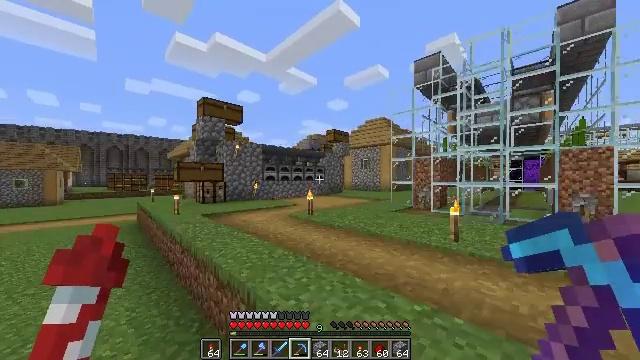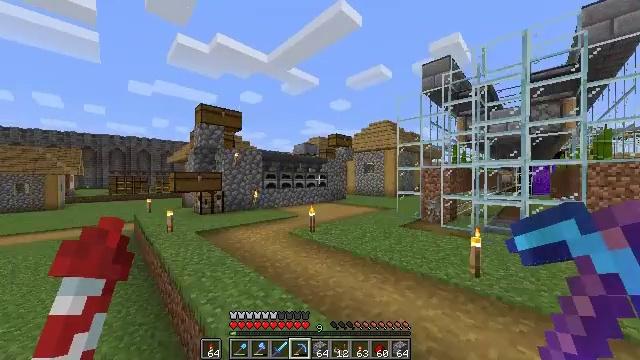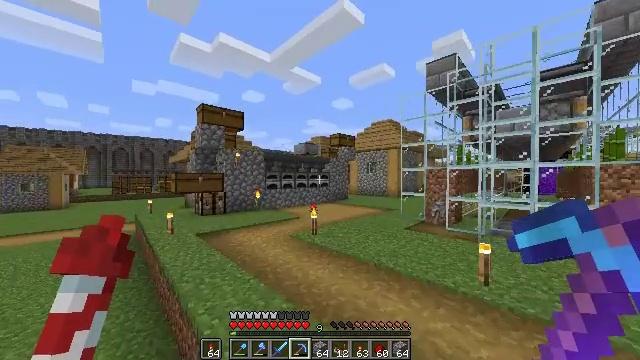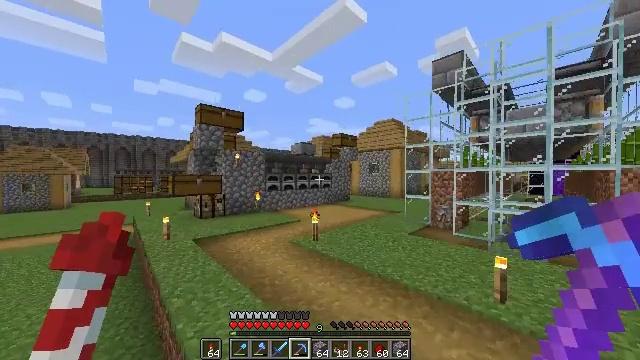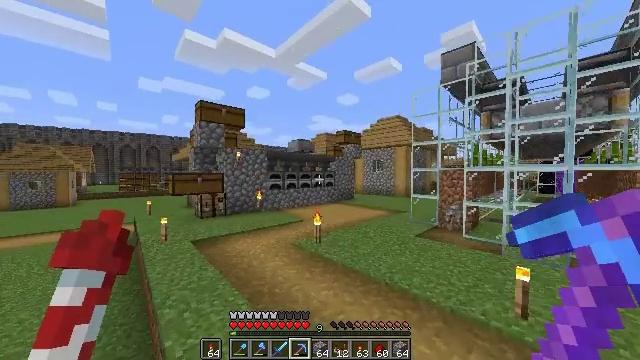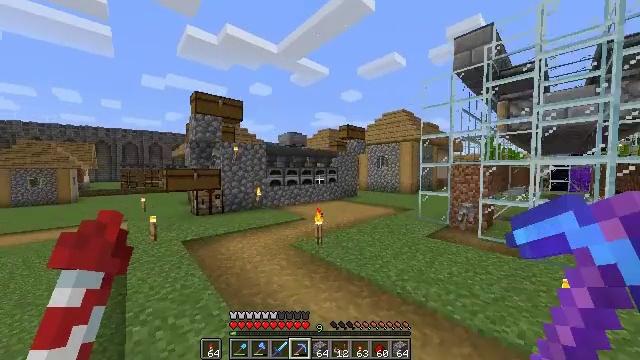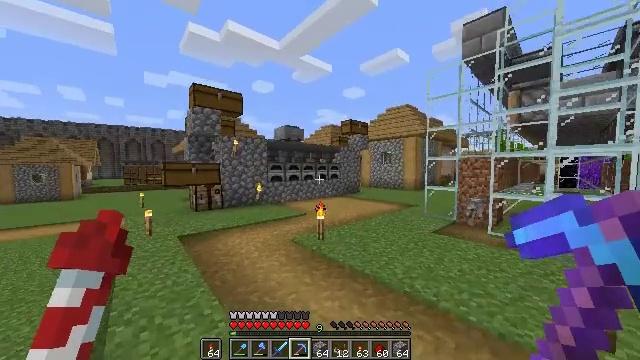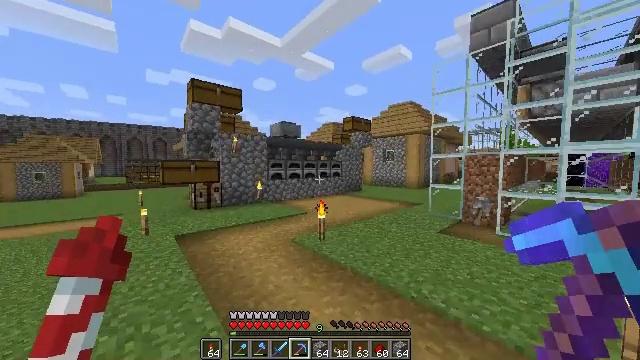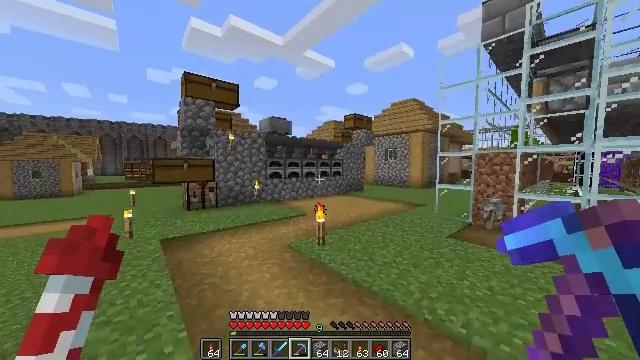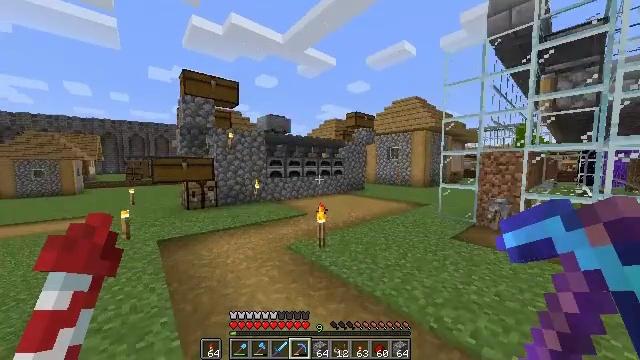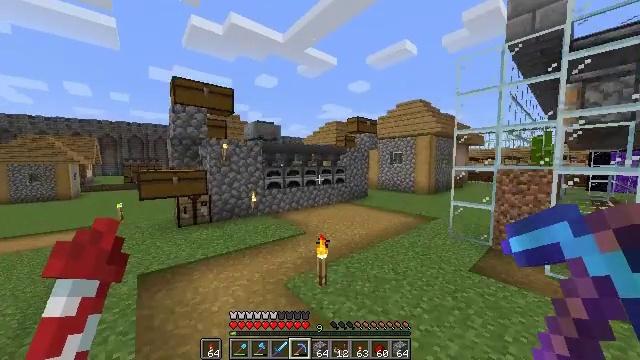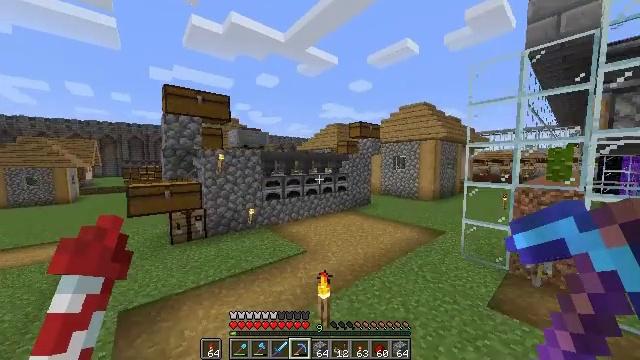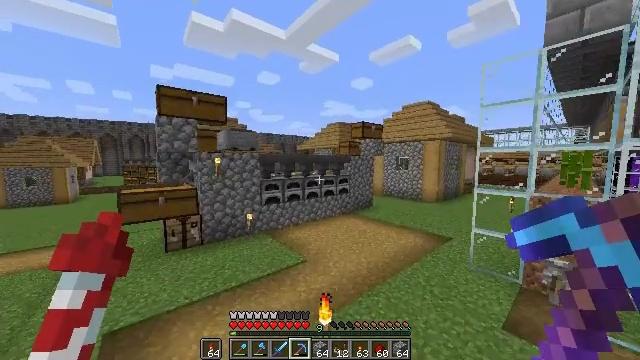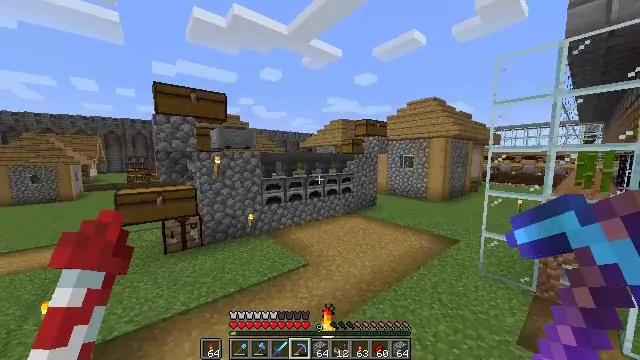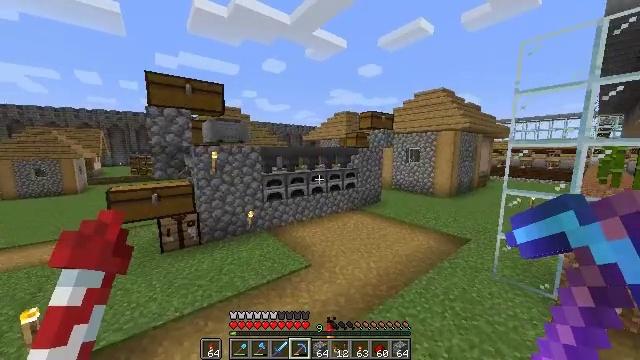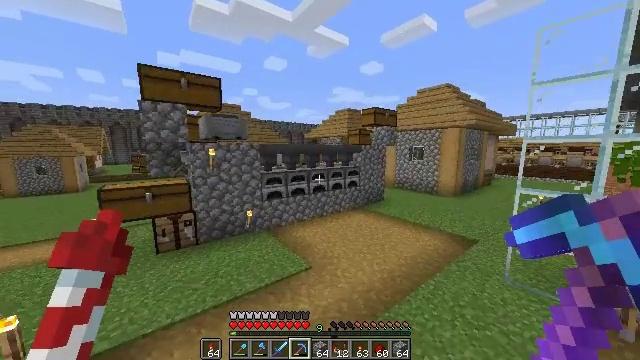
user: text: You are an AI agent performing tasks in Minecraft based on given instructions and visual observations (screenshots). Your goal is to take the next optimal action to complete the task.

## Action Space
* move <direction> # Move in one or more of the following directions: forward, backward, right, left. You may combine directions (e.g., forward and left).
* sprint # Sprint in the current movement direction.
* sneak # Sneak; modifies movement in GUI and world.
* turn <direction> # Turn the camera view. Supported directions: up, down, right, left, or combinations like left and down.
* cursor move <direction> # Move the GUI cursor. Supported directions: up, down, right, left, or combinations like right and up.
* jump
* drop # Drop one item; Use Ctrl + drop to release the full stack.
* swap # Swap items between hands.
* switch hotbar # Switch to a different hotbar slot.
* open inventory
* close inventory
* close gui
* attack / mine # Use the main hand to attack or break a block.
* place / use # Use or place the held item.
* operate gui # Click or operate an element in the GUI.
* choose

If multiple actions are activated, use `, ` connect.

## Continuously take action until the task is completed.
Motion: motion action
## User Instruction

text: Turn cobblestone into stone in the furnace.
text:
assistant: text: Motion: move forward, jump
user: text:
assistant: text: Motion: move forward, jump
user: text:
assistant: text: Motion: move forward, jump
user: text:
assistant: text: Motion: move forward, jump
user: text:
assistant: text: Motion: move forward, jump
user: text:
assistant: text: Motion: move forward, jump
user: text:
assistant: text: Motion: move forward, sprint, jump
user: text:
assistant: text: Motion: move forward, sprint, jump
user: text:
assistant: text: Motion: move forward, sprint, jump
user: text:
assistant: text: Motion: move forward, sprint, jump
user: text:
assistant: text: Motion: move forward, jump
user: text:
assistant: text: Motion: move forward, jump
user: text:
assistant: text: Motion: move forward, jump
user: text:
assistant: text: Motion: move forward, turn down, jump
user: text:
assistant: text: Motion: move forward, jump
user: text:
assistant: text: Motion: move forward, jump
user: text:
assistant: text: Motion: move forward, sprint, jump
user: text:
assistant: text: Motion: move forward, sprint, jump
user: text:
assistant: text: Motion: move forward, sprint, jump
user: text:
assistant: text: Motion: move forward, sprint, jump
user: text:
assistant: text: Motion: move forward, turn left, jump
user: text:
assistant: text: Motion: move forward, jump
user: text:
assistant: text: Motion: move forward, turn up, jump
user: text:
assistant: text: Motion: move forward, turn left and up, jump
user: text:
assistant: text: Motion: move forward and move right, turn left, jump
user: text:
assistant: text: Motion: move forward and move right, turn left, jump
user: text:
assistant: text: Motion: move forward and move right, turn left, jump
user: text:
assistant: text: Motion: move forward and move right, turn left
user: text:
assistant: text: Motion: move right, turn left
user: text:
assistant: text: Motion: move right, turn left